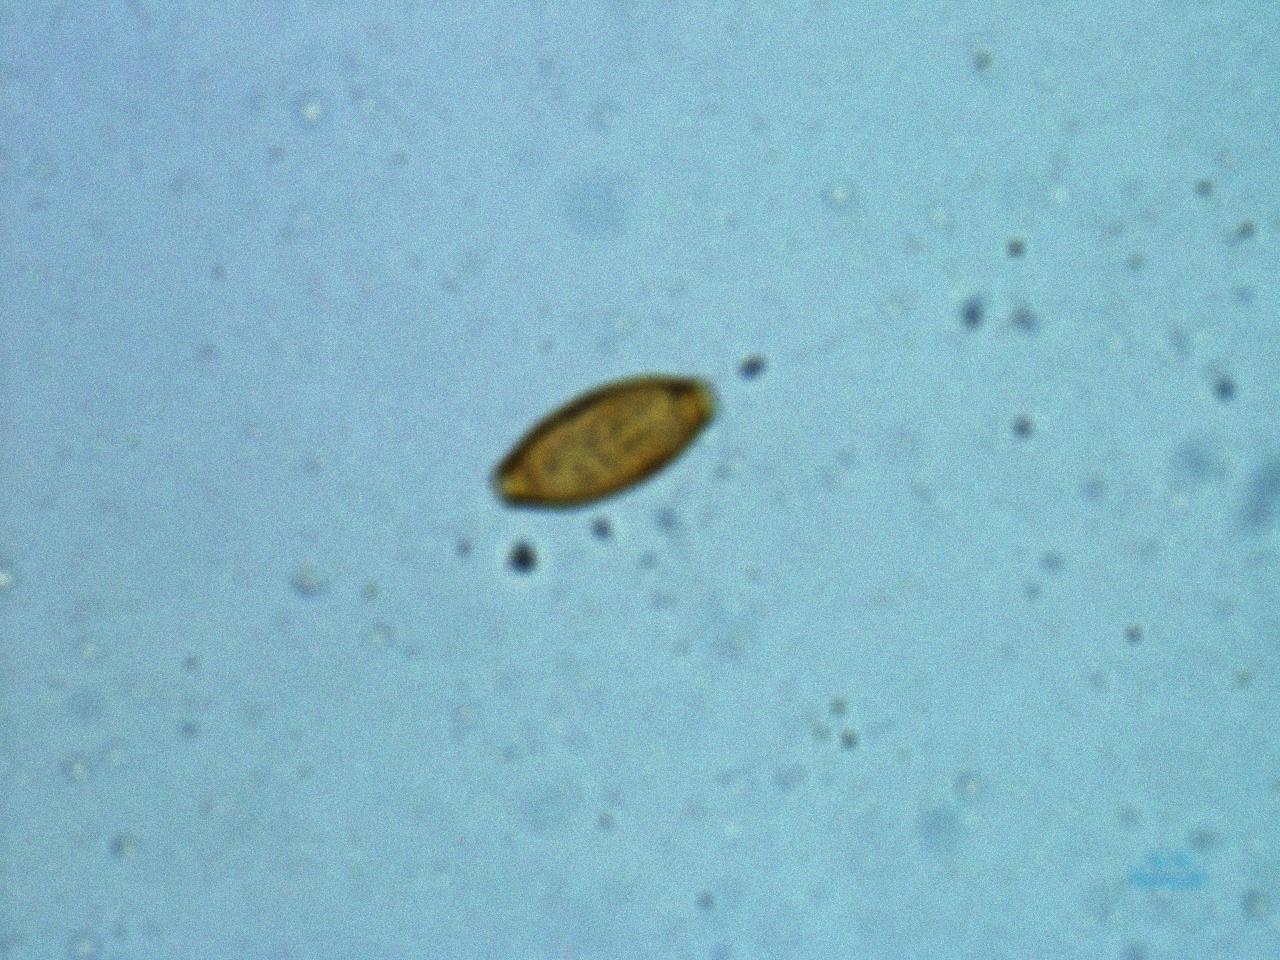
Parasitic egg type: Trichuris trichiura